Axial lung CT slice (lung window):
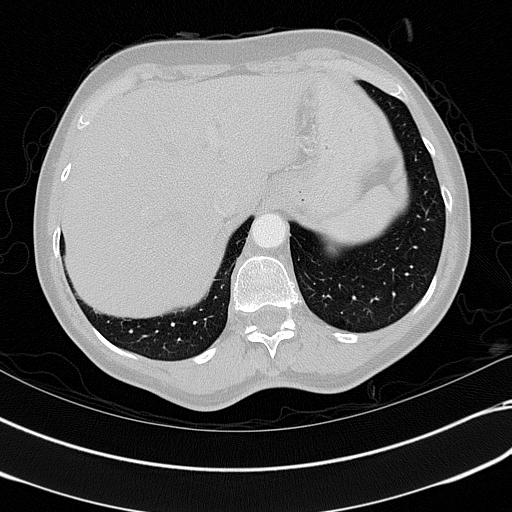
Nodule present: no